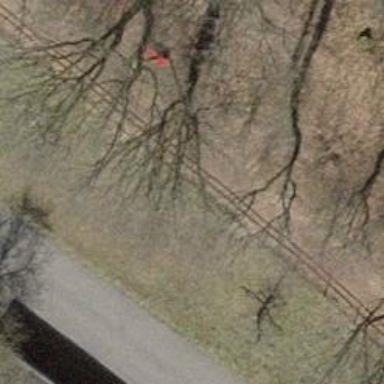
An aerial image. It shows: Red bench.